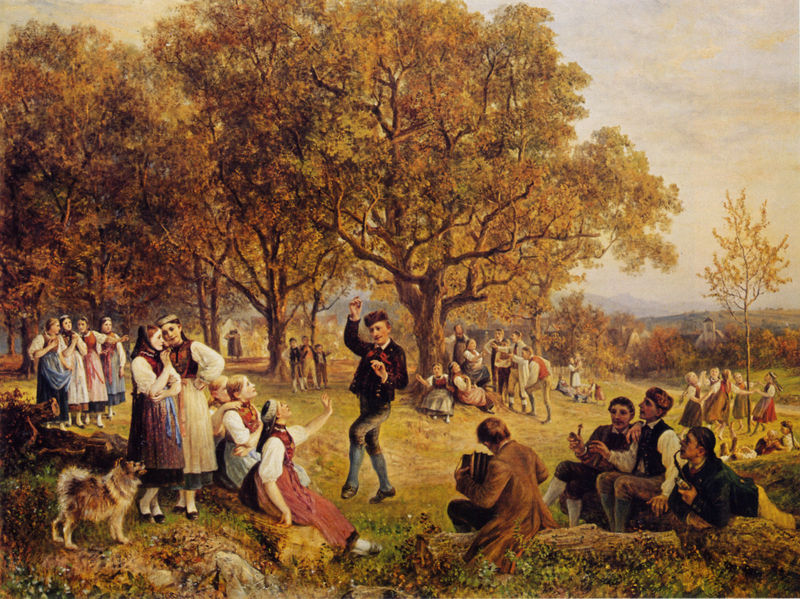
Titel: Ländliches Sommerfest in Schwaben
Künstler: Theodor Christoph Schüz
Standort: München
Institution: Galerie Dr. Bühler
Schlagwörter: baum, blätter, felsen, gemälde, himmel, laub, mann, weiß, wolken, baumstämme, bäume, frauen, gelb, grün, landschaft, menschen, mädchen, sitzen, äste, blumen, braun, frau, kleid, kleider, männer, schwarz, gras, hund, park, rot, tier, tiere, wiese, fest, gesellschaft, gespräch, malerei, tanz, feier, kleidung, stehen, steine, männergruppe, öl, baumstamm, ebene, feld, horizont, hügel, natur, stamm, zweige, kirche, sonne, land, mantel, gewänder, gesang, musik, tanzen, wald, bauern, genre, kinder, aussicht, schürze, sommer, unterhaltung, zuschauer, hosen, russland, schürzen, berge, gebirge, dorf, herbst, ausflug, stämme, sitzende, kopftuch, pfeife, rauchen, vergnügen, weste, frühling, spiel, lichtung, volk, hallo, sonntag, tracht, laubbäume, kapelle, trachten, frühjahr, reigen, im freien, pfeifen, mai, tänzer, collie, spaß, baumstumpf, dirndl, bauernfest, fraune, tonigkeit, volksfest, akkordeon, schäferhund, ziehharmonika, anz, feierlich, freiheitsbaum, landvolk, tanz um den baum, volkstümlich, knickerbocker, wese, akordeon, zieharmonika, e, vorfürhung